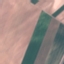
Label: AnnualCrop